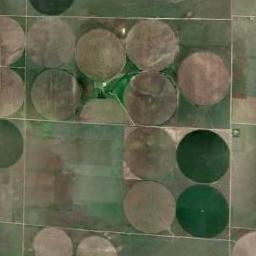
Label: circular_farmland